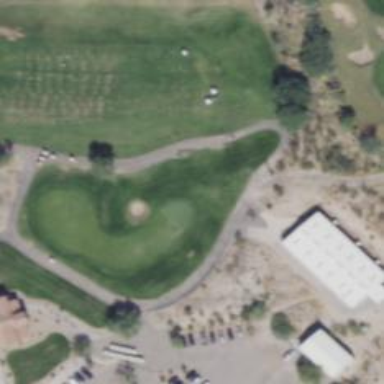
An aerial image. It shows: Path for both roads and golfers.